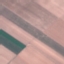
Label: AnnualCrop